Field crop: tomato
Growth stage: 1
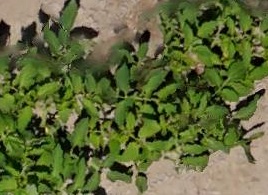
Species: tomato